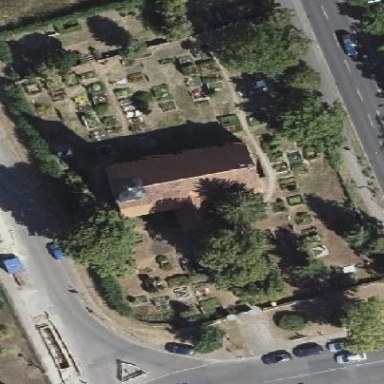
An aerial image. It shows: Cemetery.